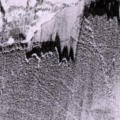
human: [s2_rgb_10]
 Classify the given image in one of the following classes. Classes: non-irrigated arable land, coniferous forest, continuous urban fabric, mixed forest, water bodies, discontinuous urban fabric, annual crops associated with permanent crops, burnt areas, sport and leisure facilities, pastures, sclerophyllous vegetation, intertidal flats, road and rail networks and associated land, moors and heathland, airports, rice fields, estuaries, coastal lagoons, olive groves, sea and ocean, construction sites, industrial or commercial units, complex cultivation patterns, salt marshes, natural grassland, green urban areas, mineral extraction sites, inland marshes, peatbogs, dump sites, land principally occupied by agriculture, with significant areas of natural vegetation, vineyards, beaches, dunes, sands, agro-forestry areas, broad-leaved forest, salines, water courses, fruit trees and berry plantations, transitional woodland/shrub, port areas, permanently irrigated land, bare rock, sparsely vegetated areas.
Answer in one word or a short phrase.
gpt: sea and ocean